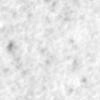
Label: no_change